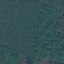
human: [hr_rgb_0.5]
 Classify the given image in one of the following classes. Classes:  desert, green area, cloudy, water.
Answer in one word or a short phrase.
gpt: green area